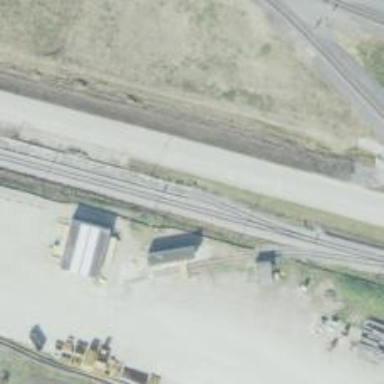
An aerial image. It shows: Railway siding with rails.